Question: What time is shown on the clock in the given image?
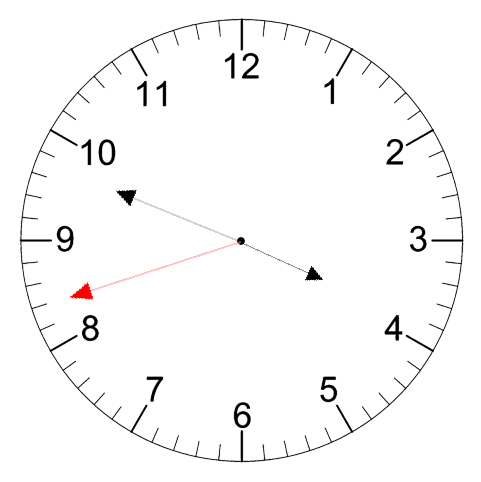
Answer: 03:48:42